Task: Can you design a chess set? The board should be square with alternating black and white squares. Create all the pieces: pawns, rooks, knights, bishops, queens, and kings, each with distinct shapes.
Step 2085:
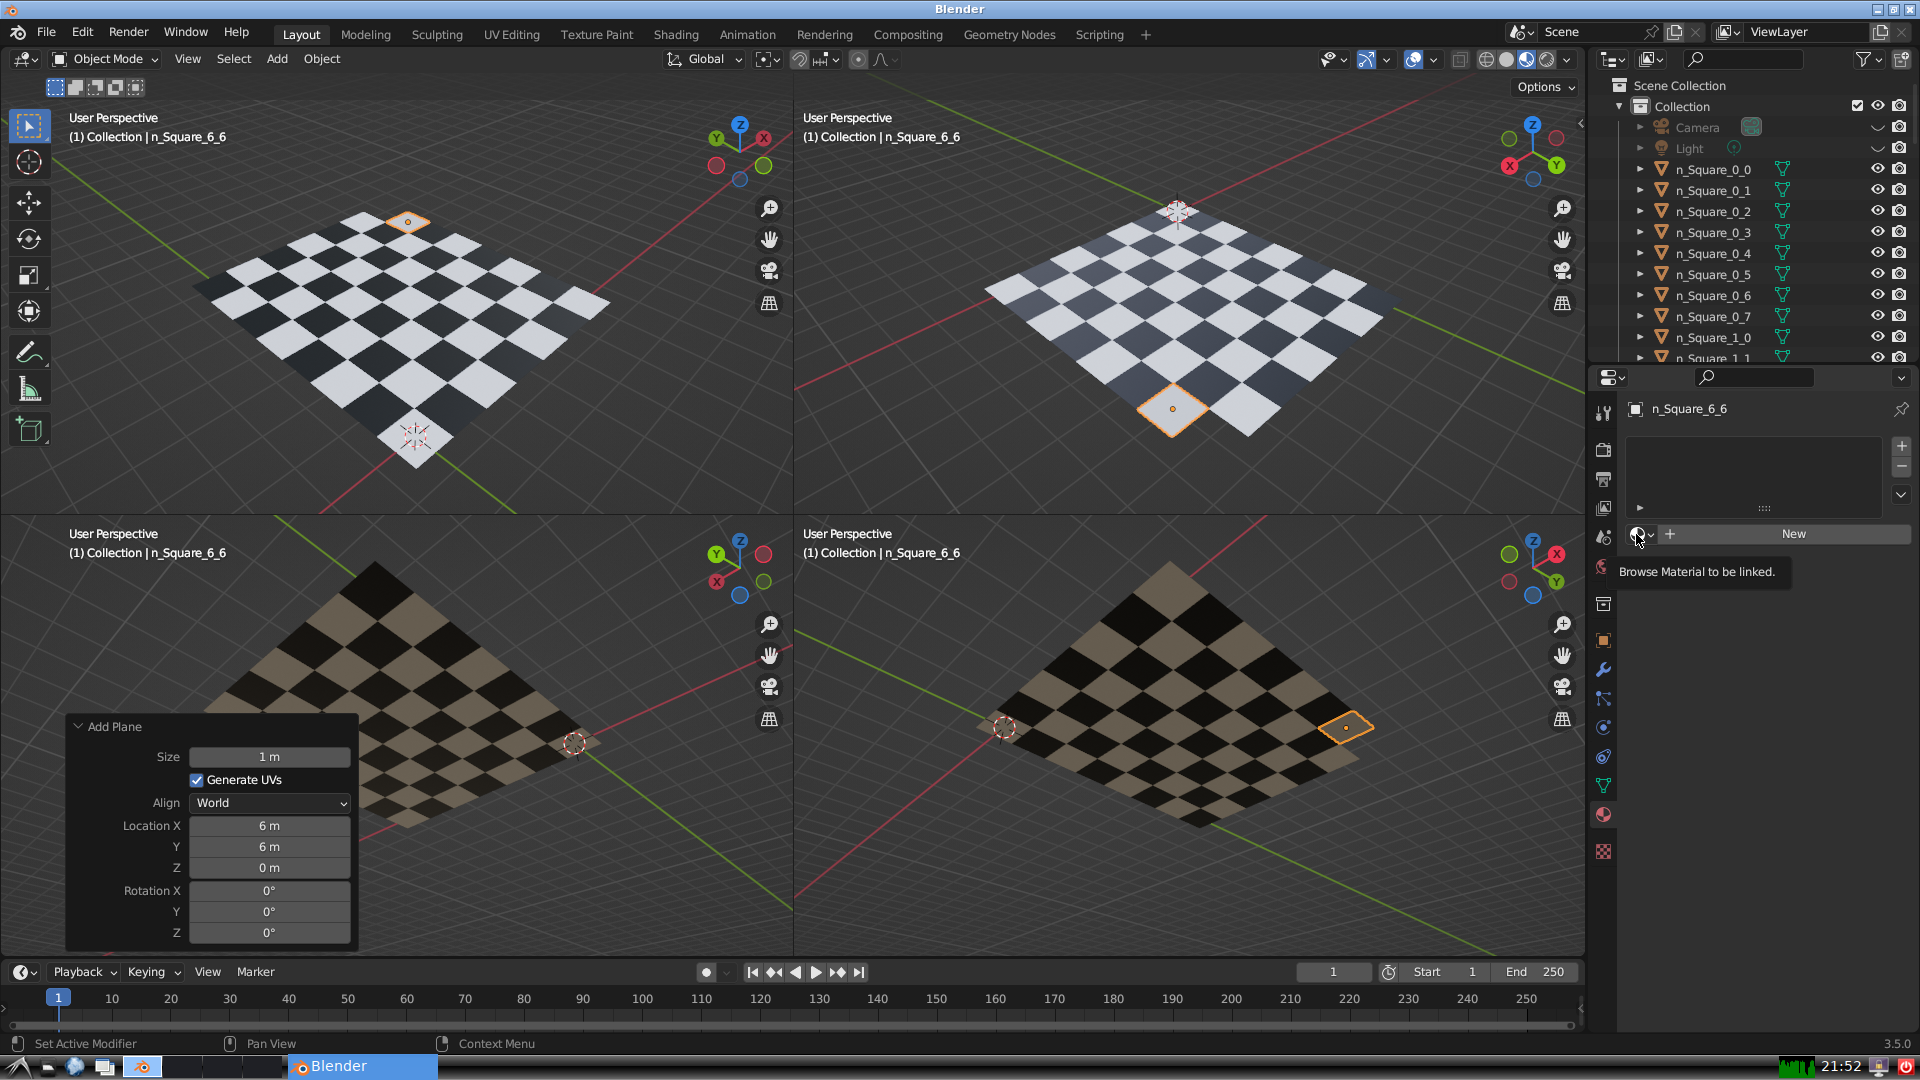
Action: click: no